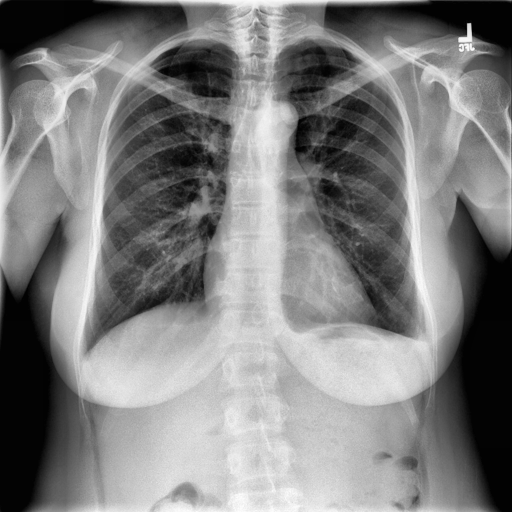
Finding: NORMAL